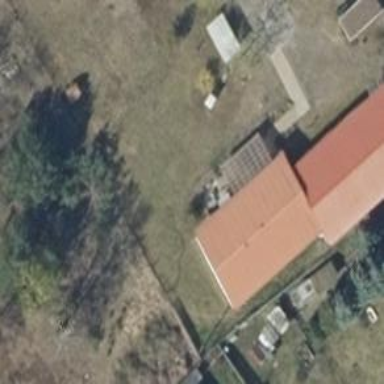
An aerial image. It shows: Shelter as social facility.